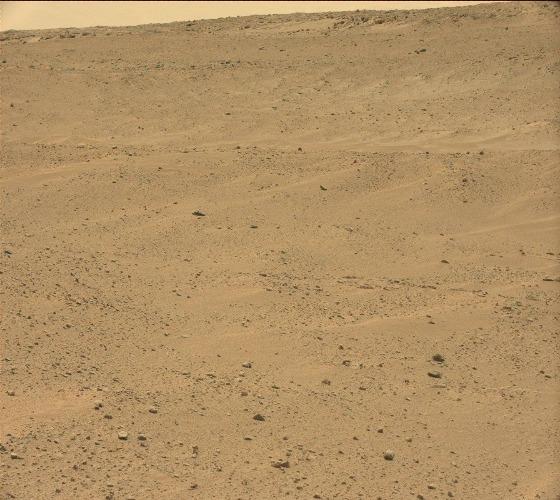
Terrain classes present: Gravel / Sand / Soil, Rock, Sky / Distant Mountains